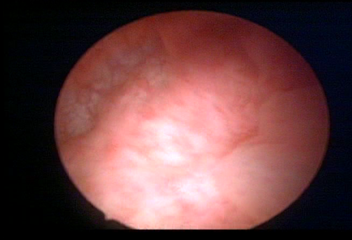
Modality: WLC
Class: Normal mucosa
Bladder cancer association: No